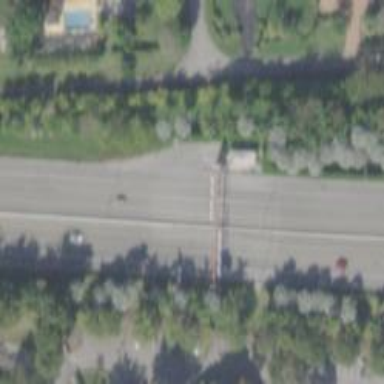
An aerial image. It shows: Toll gantry on the road.